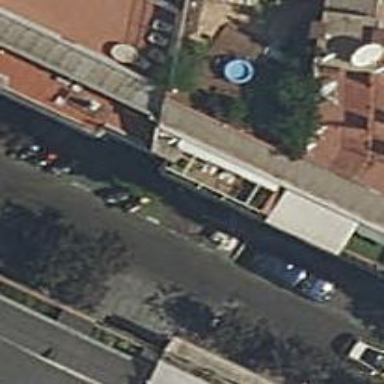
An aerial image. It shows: Motorcycle parking area.